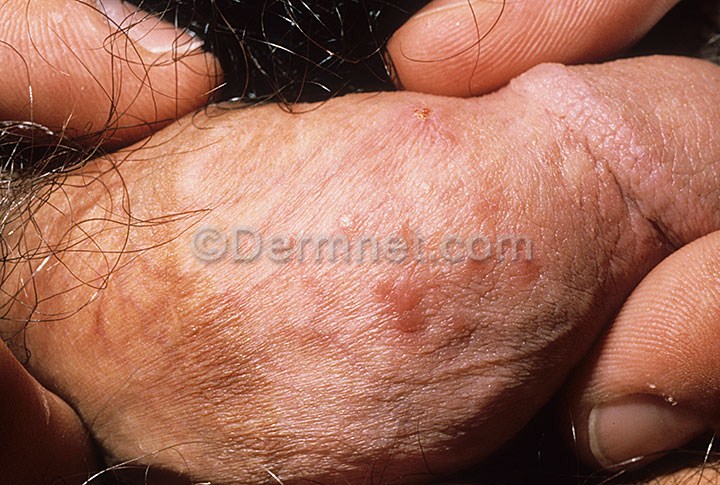
Disease: Herpes HPV and other STDs Photos